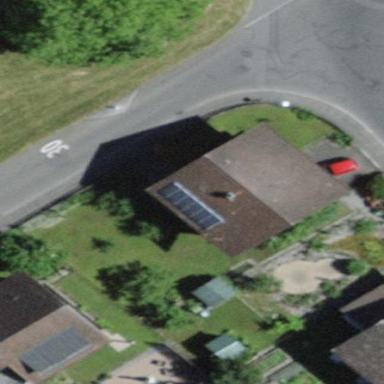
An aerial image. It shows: Residential building with gabled roof made of roof tiles.